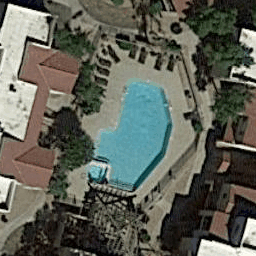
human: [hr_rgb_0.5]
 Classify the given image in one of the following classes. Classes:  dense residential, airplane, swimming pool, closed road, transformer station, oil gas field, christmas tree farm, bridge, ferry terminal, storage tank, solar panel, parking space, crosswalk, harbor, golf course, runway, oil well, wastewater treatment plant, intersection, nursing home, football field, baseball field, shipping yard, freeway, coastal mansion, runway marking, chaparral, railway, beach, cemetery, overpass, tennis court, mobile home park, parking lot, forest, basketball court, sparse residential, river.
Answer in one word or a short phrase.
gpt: swimming pool